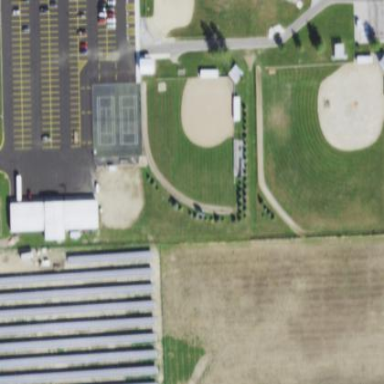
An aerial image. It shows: Baseball pitch for leisure land.